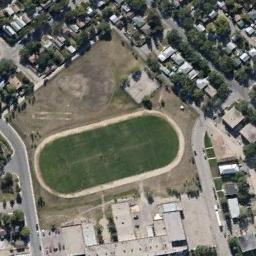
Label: ground_track_field